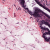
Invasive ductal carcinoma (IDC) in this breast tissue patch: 0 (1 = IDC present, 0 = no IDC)